Field crop: maize
Growth stage: 2
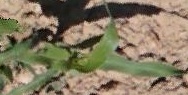
Species: maize